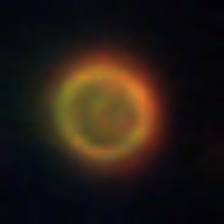
Taxon: NanoPlankton
Group: Other